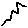
Label: zigzag